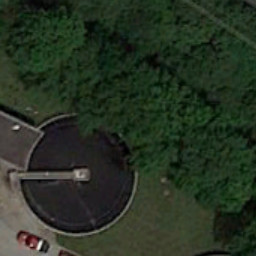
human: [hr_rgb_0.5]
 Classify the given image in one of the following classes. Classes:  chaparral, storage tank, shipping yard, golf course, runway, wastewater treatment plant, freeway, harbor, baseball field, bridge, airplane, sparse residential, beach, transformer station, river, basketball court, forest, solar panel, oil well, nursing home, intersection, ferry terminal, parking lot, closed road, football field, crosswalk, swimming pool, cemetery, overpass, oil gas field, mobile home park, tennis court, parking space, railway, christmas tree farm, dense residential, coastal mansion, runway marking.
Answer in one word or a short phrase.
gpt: wastewater treatment plant